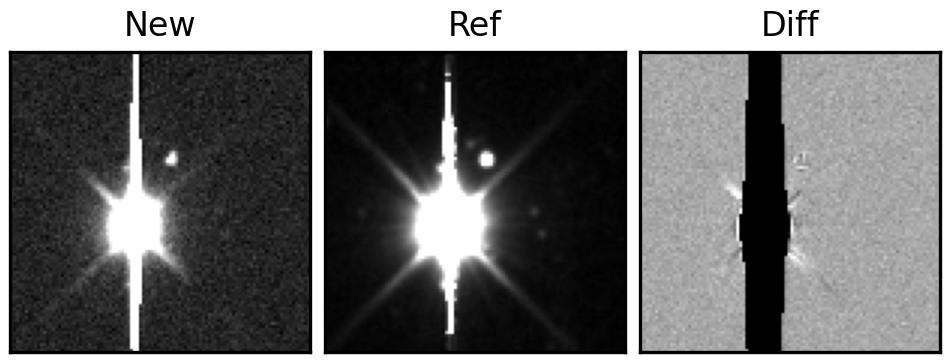
Label: bogus